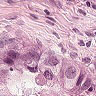
Metastatic tissue present: yes